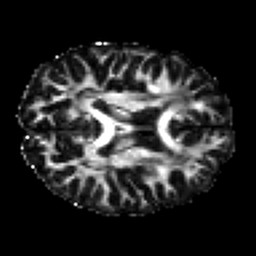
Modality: FA
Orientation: axial
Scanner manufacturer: siemens
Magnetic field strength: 3 T
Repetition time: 7.8 s
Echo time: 0.09 s